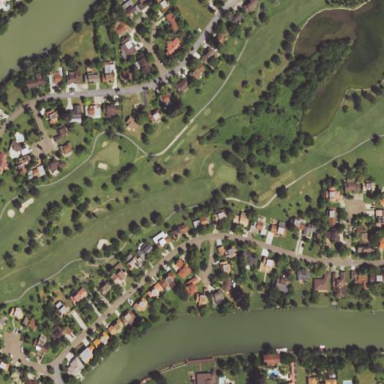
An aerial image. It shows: Golf course.